Interaction volume radius: 10 \u00c5
Interaction volume height: 35 \u00c5
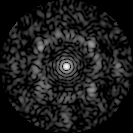
Disorder parameter: 0.6934